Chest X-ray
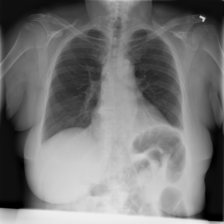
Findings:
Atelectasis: negative
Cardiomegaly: negative
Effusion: positive
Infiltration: negative
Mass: negative
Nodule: negative
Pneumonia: negative
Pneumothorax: negative
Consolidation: negative
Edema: negative
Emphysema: negative
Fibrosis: negative
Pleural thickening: negative
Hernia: negative